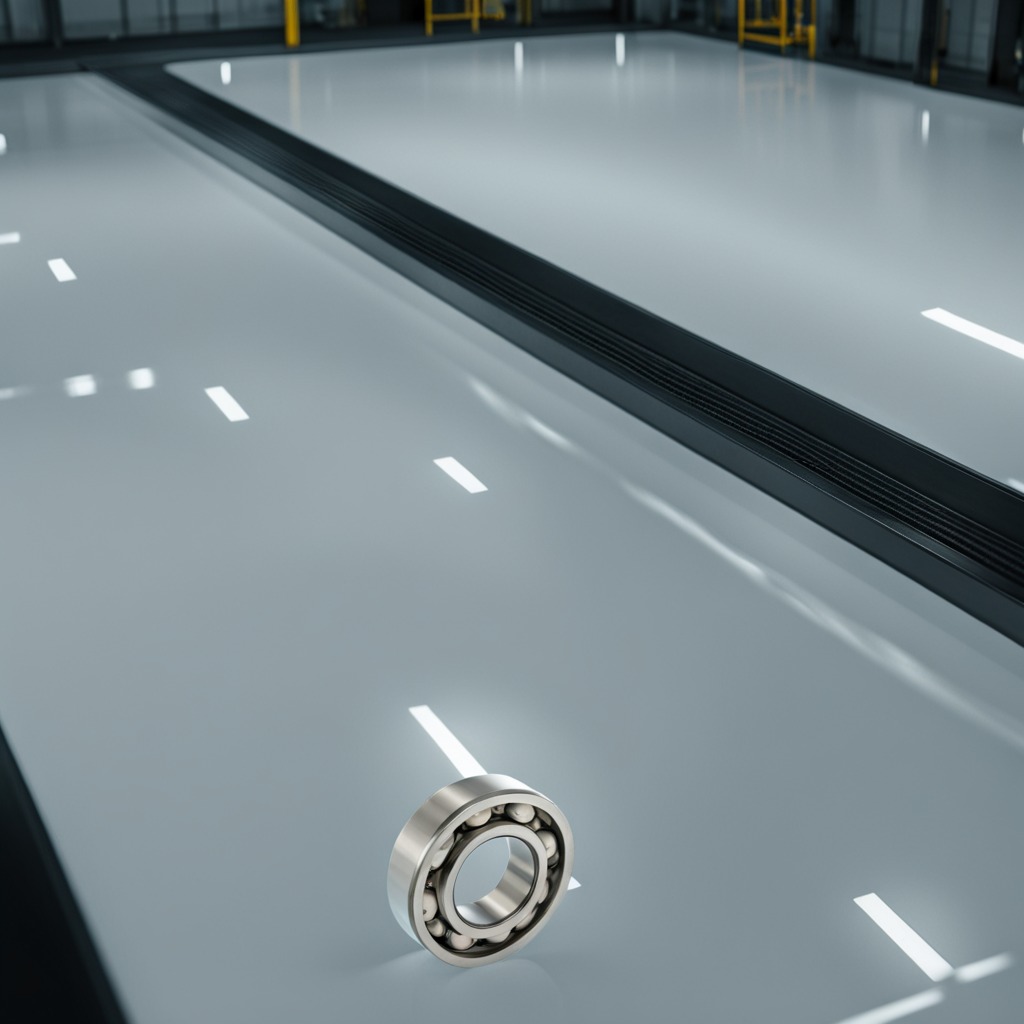
A ball bearing is lying on the table.